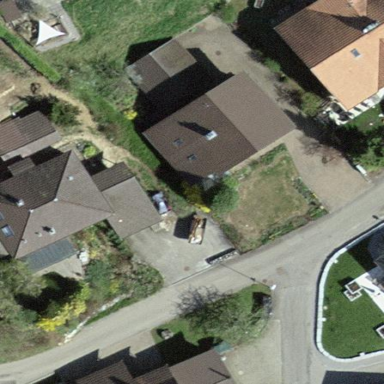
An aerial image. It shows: Residential building.